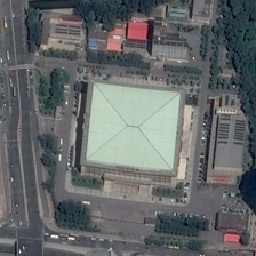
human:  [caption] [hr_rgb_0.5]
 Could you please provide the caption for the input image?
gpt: A light cyan square central building surrounded by green trees and several buildings.

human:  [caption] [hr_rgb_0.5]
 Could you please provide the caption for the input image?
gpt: Light blue square buildings, surrounded by green trees, and several buildings.

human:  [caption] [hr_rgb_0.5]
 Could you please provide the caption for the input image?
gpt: Light blue square central building, surrounded by green trees and several buildings.

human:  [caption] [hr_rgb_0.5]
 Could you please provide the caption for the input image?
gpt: A light blue square central building surrounded by green trees and several buildings.

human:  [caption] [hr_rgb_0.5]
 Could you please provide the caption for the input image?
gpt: A bright blue square public building surrounded by green trees has several buildings.